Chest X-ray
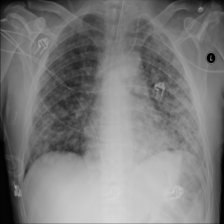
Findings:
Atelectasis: negative
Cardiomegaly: negative
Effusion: negative
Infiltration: positive
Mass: negative
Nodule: positive
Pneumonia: negative
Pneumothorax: negative
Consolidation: negative
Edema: negative
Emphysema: negative
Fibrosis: negative
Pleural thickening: negative
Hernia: negative